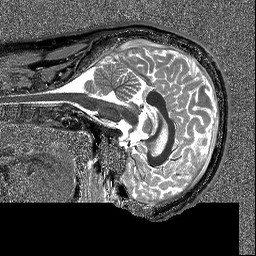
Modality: T1map
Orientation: sagittal
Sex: male